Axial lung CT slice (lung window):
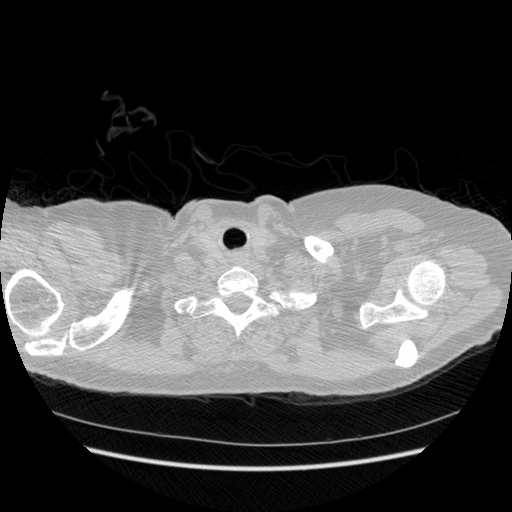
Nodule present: no